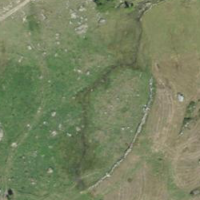
EUNIS habitat code: 23
Species observed at this site:
Papilio machaon
Ajuga pyramidalis